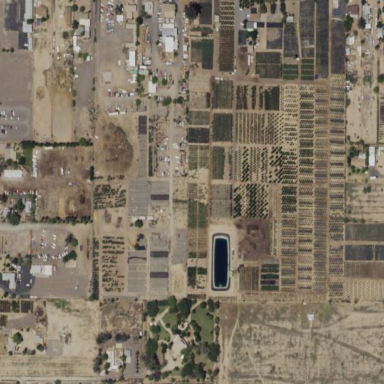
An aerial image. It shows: Plant nursery.